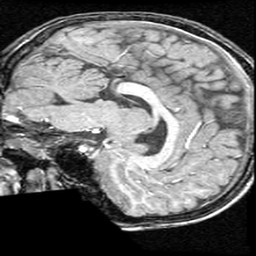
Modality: T1w
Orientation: sagittal
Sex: male
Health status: ill
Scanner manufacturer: ge
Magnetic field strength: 1.5 T
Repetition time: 21 s
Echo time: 0.008 s